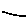
Label: line